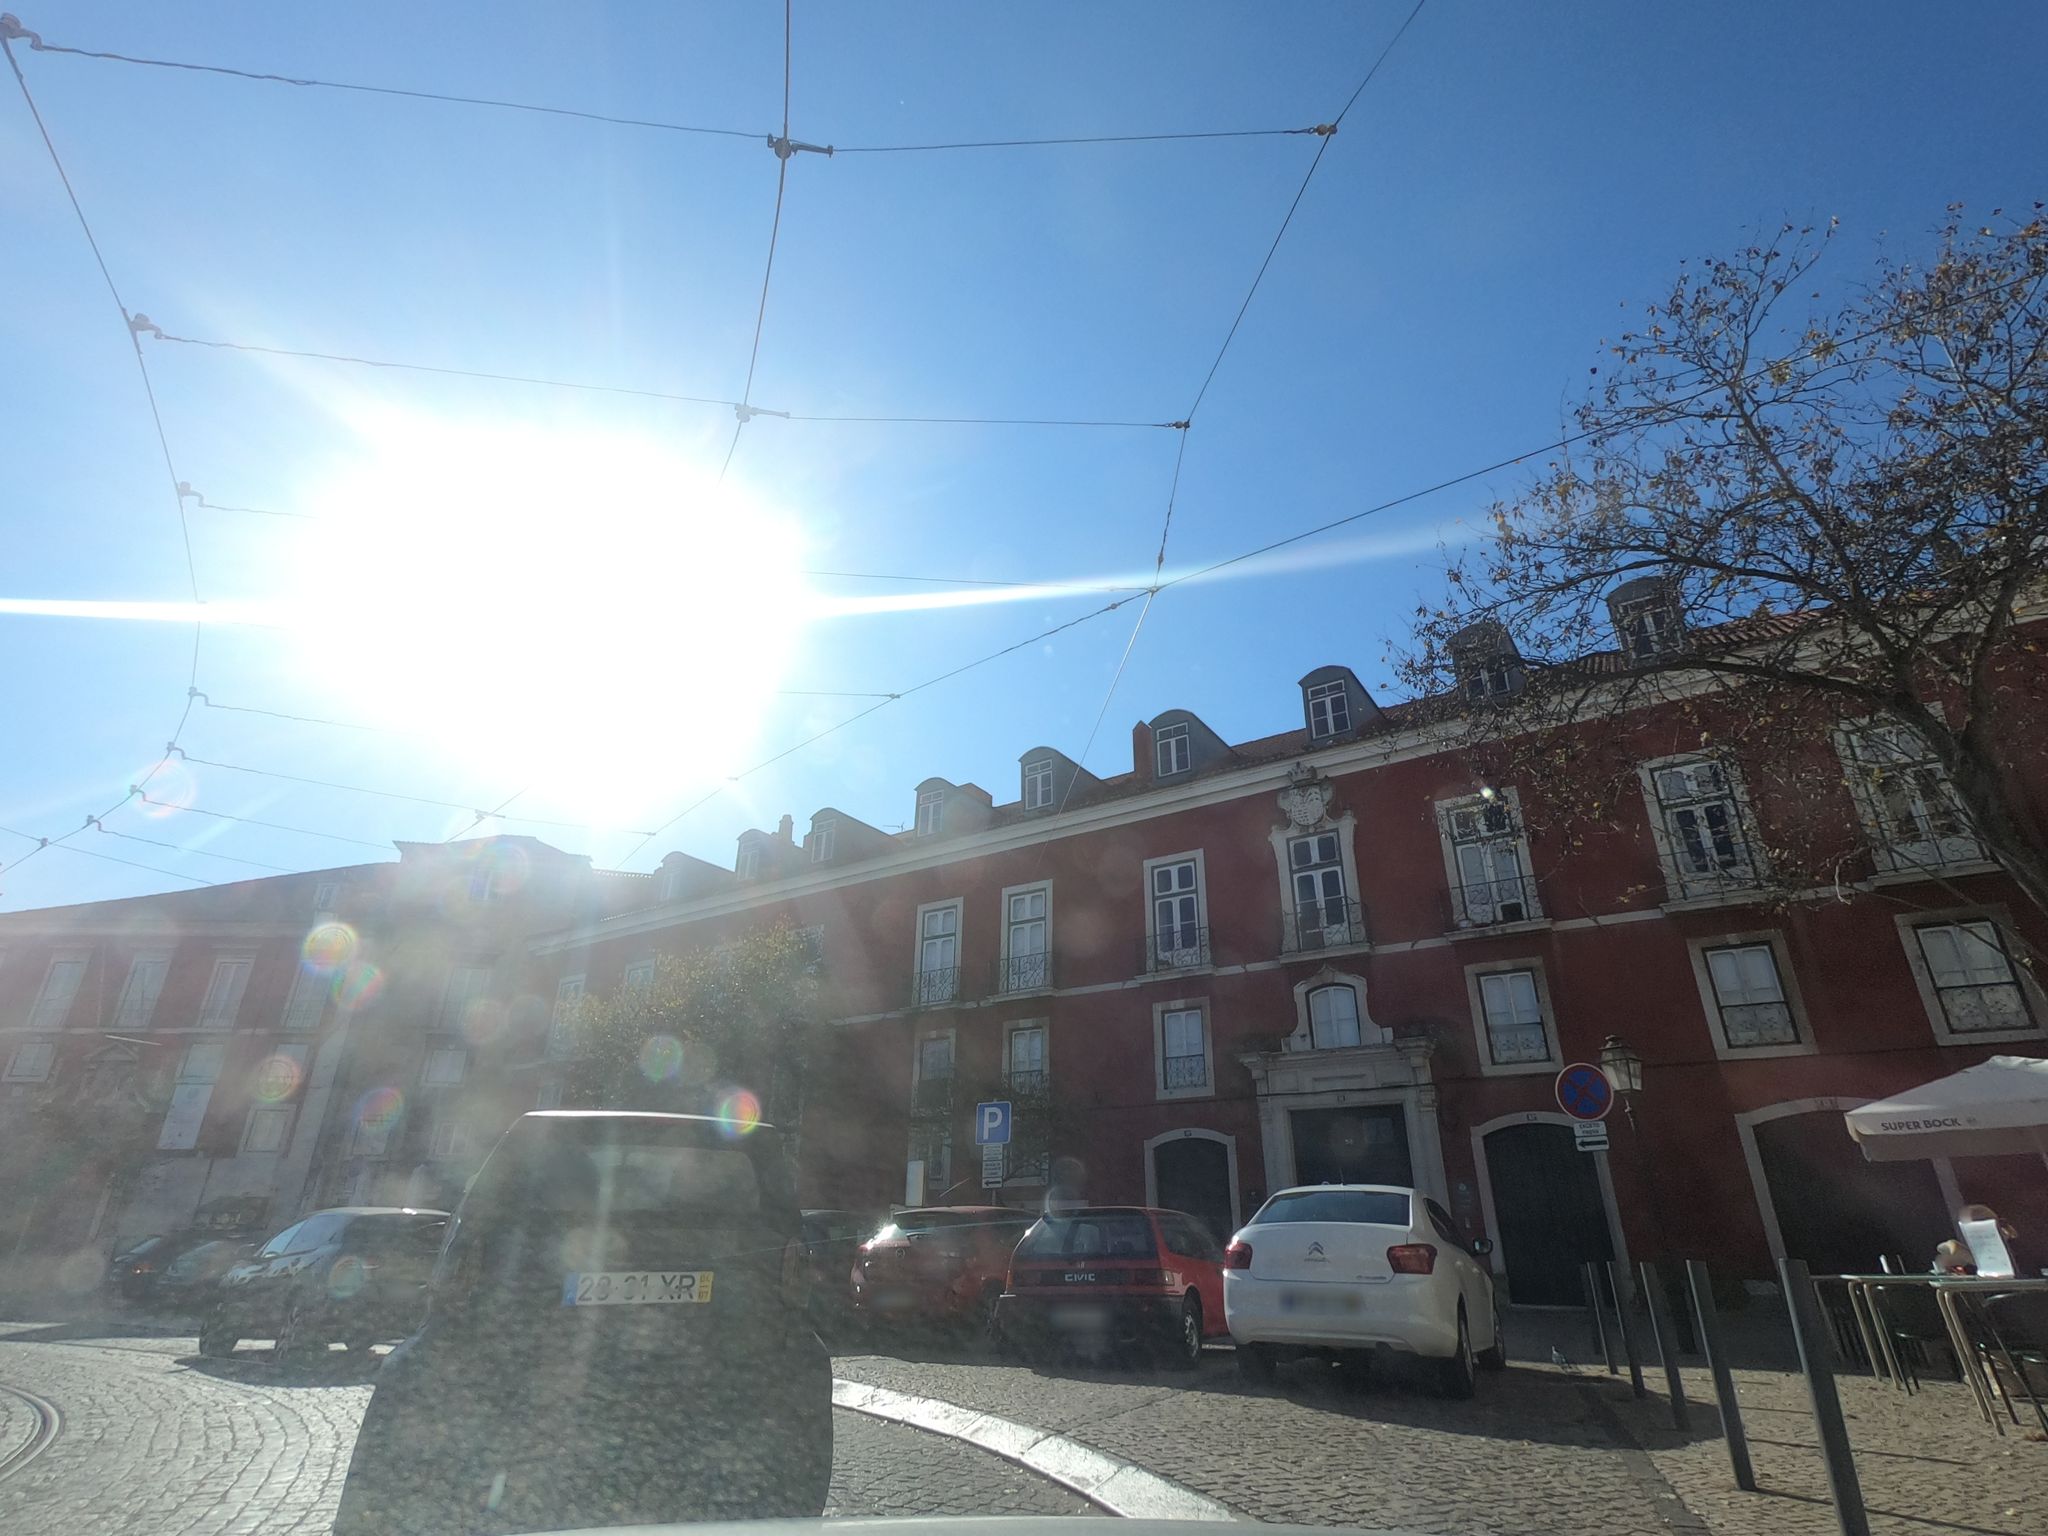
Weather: clear
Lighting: day
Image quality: good
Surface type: driving surface
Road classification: footway, steps, pedestrian, residential
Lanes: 2
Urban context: urban centre
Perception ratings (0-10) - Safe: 3.16, Lively: 5.61, Beautiful: 5.61, Boring: 7.6, Depressing: 2.95, Wealthy: 4.54